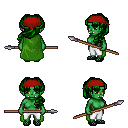
a pixel art fantasy rpg character, female body template, orc, green skin, green cape, white pants, green princess hairstyle, red bandana, ghillies, spear, four views (front, back, left, right), 2x2 character sprite sheet, small pixel art, hard edges, no anti-aliasing